Field crop: maize
Growth stage: 1
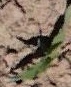
Species: maize